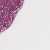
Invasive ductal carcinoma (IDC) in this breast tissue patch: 1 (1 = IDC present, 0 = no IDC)